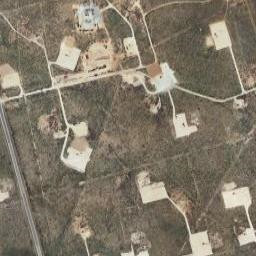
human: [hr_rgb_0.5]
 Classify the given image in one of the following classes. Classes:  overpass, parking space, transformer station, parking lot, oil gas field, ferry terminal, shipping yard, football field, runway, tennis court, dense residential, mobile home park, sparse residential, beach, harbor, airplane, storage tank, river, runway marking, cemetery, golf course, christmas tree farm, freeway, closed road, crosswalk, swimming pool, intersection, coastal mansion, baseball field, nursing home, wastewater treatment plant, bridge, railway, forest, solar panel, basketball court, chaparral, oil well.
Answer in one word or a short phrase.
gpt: oil gas field